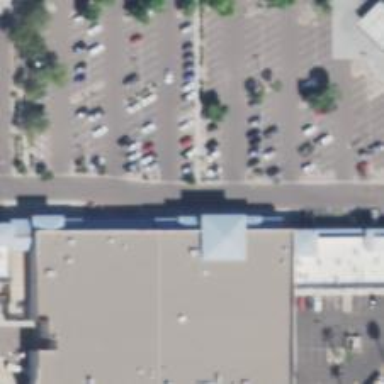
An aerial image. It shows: Supermarket building.